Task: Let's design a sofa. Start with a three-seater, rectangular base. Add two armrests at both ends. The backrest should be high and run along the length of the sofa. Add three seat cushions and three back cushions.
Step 185:
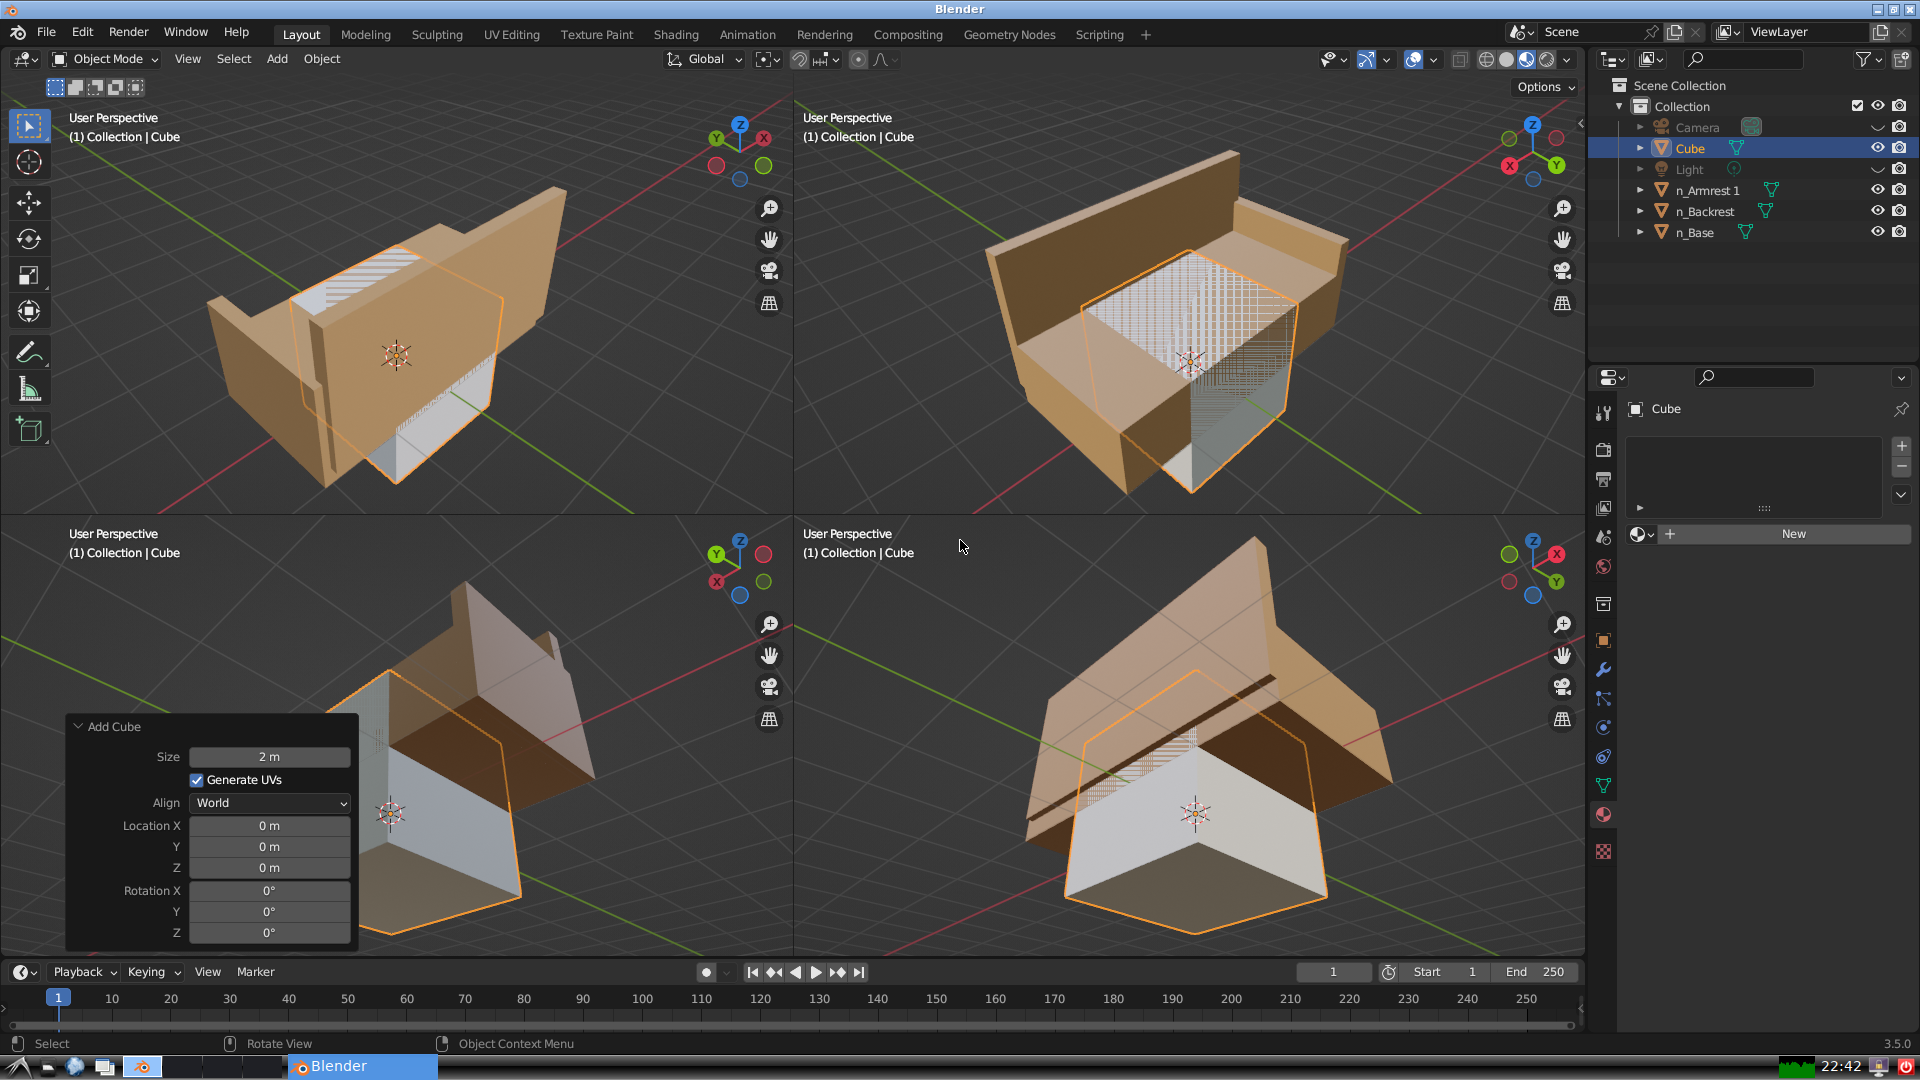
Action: {"key_press": ['Ctrl, Home']}